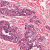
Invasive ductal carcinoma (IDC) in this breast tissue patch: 0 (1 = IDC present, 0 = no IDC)